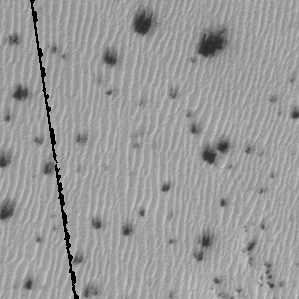
Label: frost